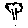
Label: tree